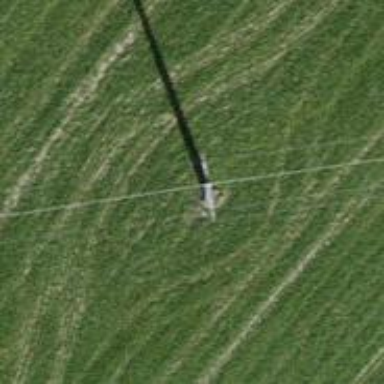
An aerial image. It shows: Concrete power pole.